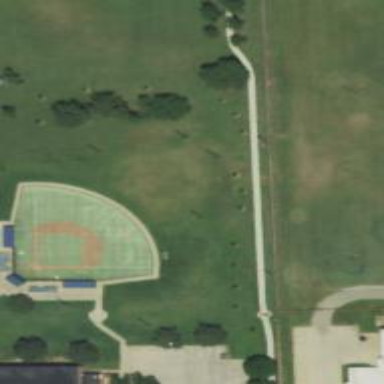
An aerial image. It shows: Baseball pitch for leisure land activities.